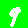
Digit: 9